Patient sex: F
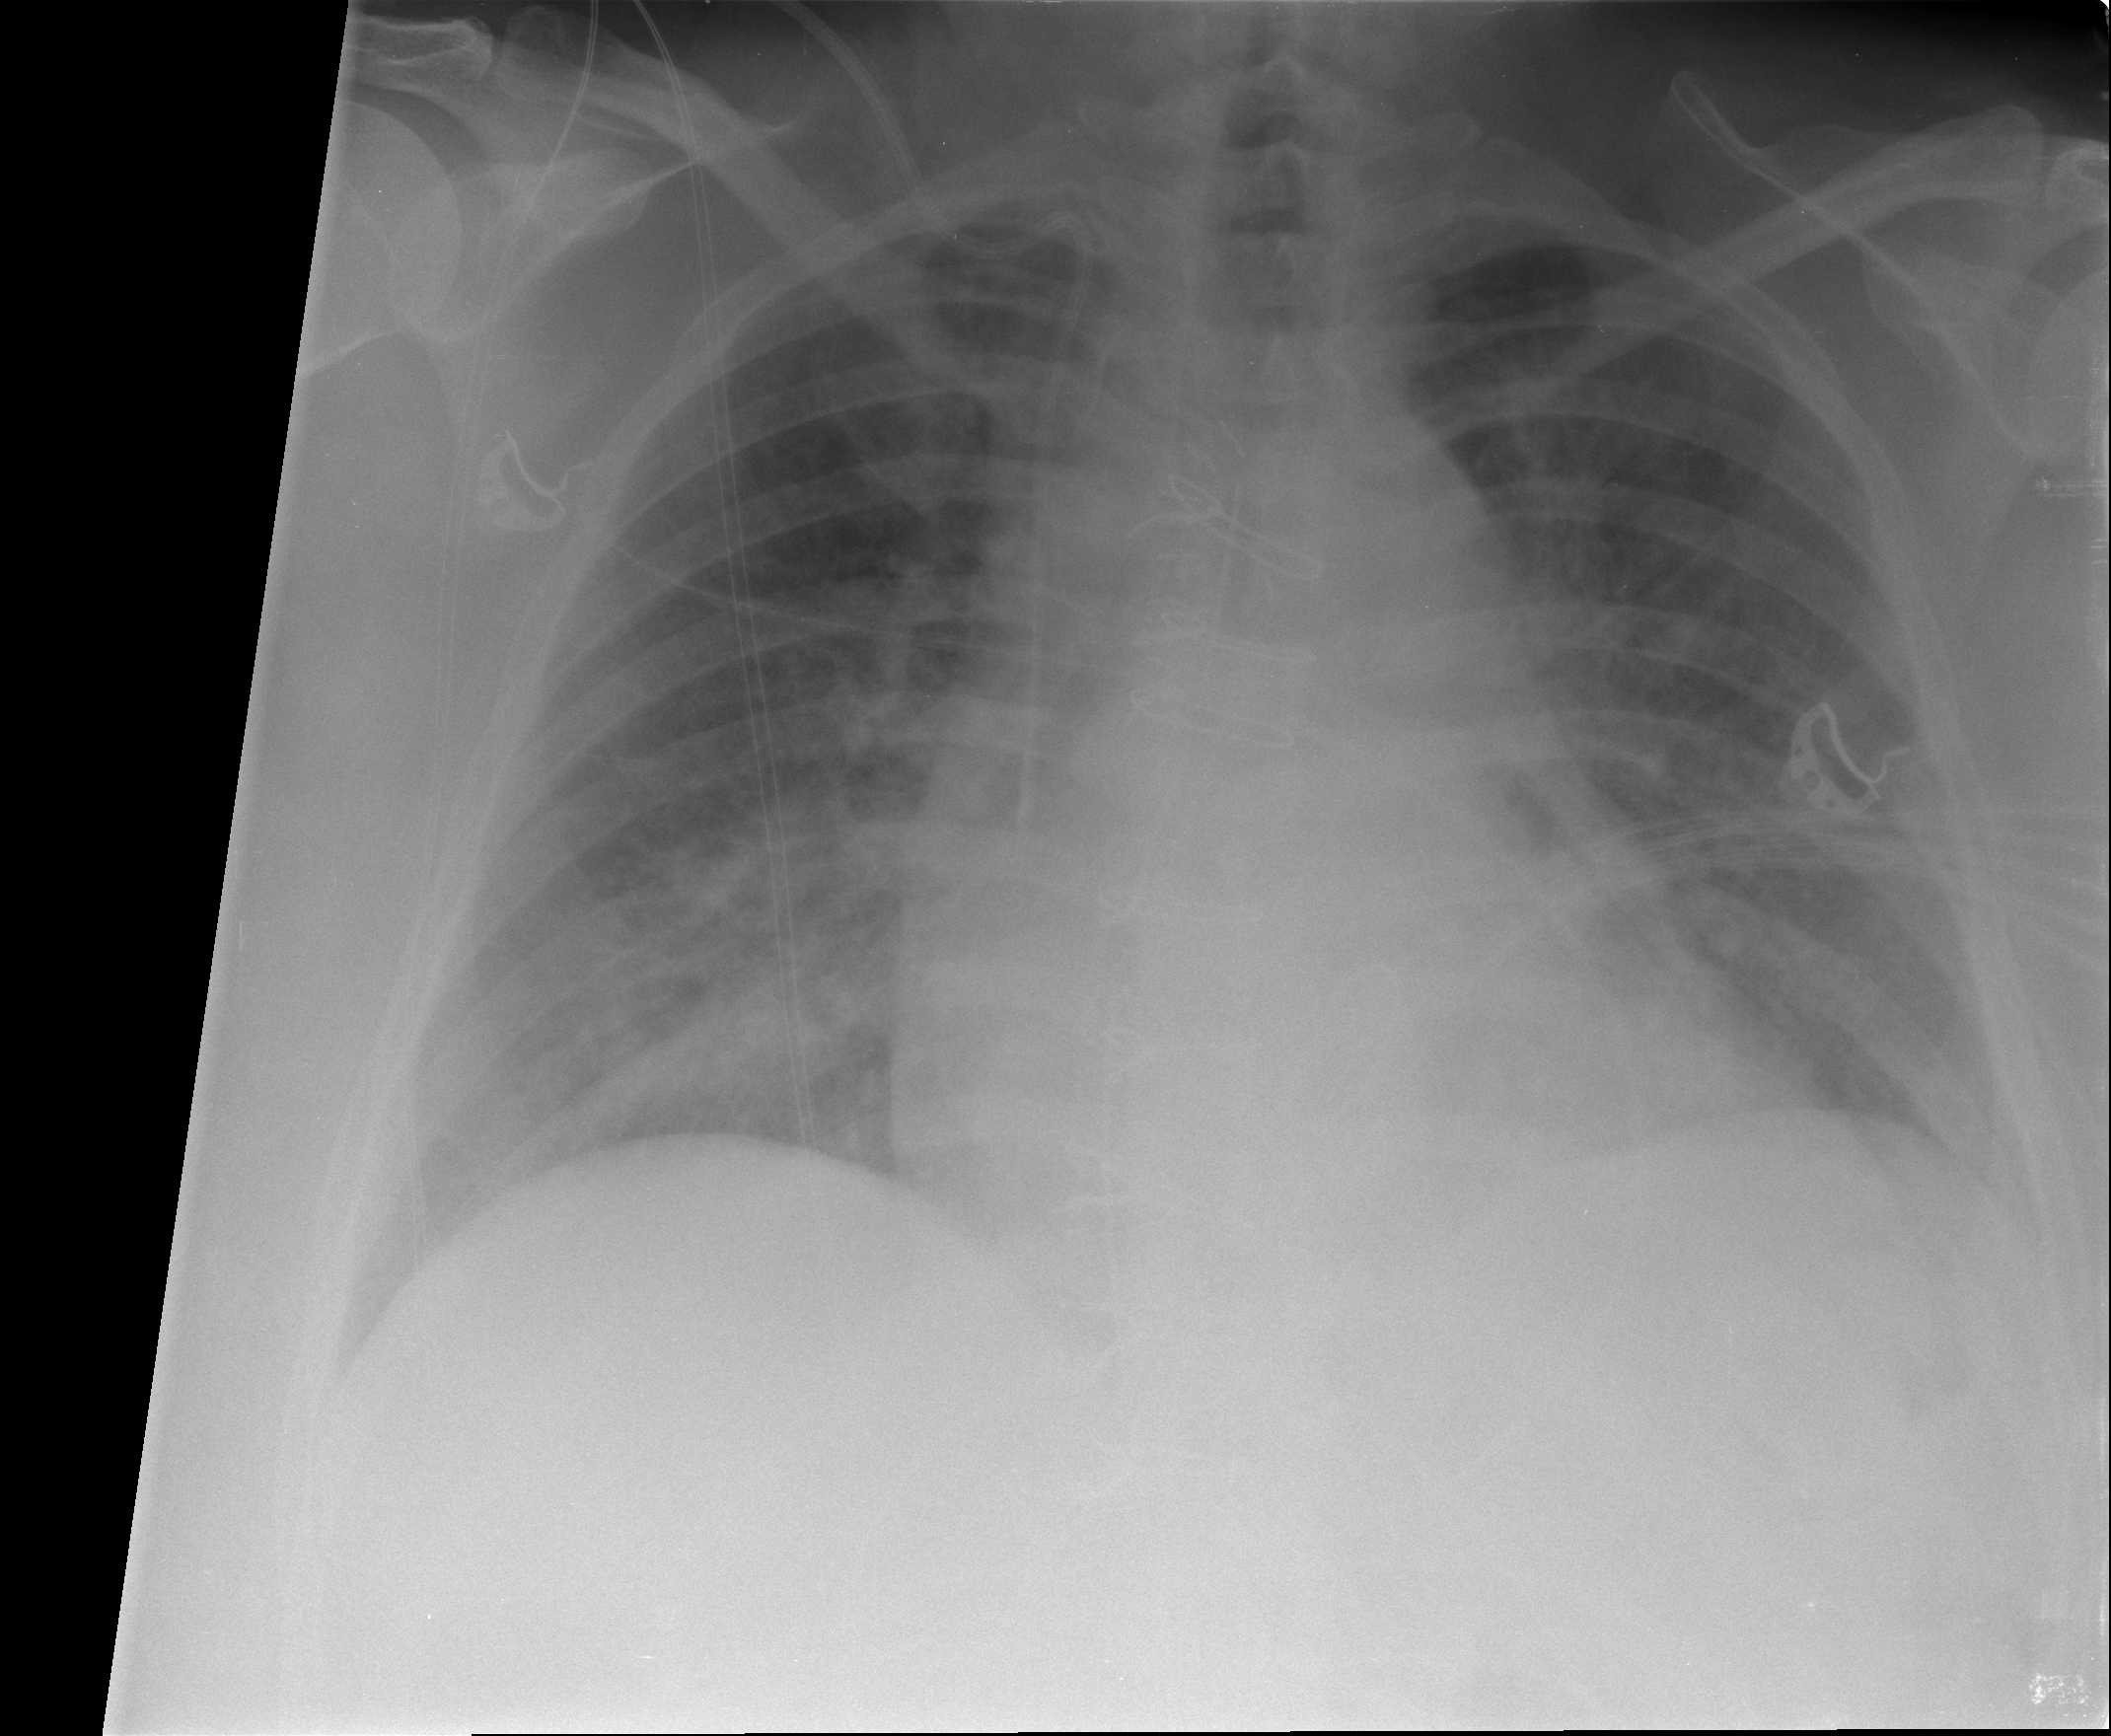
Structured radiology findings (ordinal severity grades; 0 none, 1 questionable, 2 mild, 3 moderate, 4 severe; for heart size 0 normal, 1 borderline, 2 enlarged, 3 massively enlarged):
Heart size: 1
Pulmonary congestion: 2
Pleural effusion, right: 0
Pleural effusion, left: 0
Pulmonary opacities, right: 0
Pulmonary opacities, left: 0
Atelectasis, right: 2
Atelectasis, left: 0